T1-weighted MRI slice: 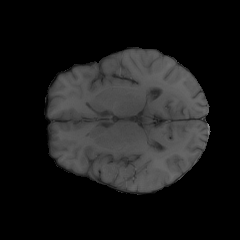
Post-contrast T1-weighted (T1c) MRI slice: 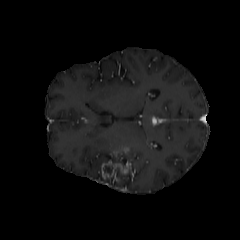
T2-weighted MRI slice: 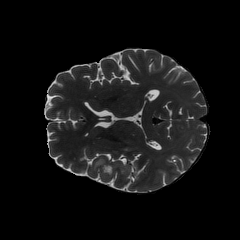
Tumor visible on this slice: yes